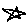
Label: star